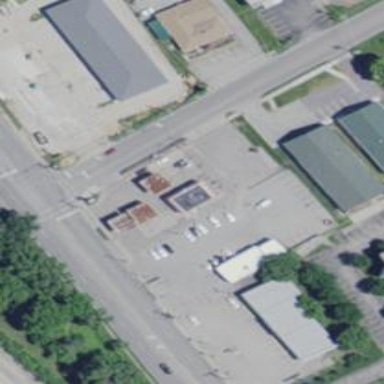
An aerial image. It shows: Convenience shop.